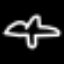
Label: airplane